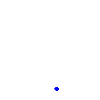
Particle: proton